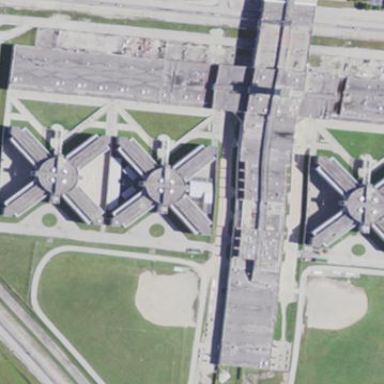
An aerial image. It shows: Prison.